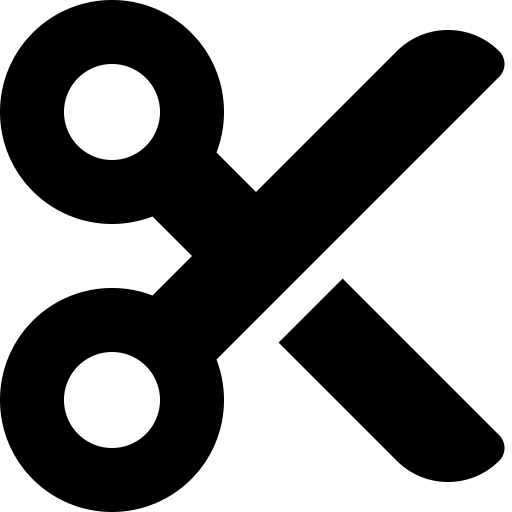
Tags: icon, FontAwesome, fa-icon, solid, scissors